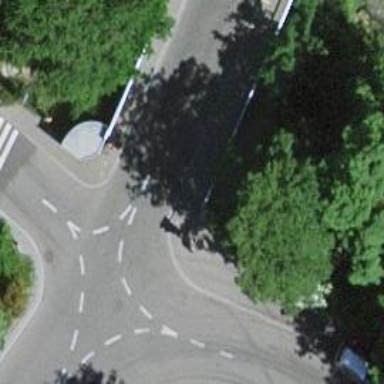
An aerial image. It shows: Zebra crossing on the road.